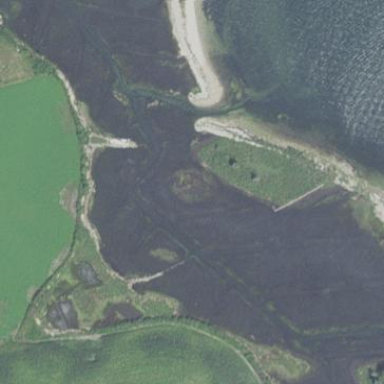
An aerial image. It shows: Saltmarsh wetland.